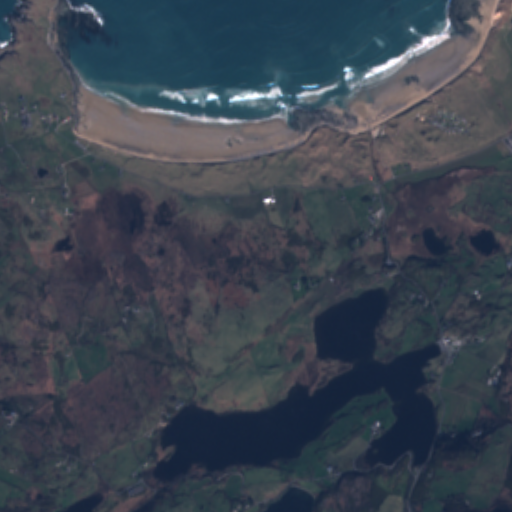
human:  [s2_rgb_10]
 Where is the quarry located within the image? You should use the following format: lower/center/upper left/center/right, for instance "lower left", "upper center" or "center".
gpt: The quarry is located in the center right of the image.
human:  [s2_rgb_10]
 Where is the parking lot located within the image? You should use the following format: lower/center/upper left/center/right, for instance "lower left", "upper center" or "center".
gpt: There is no parking lot in the image.